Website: bh-photo
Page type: address-validator
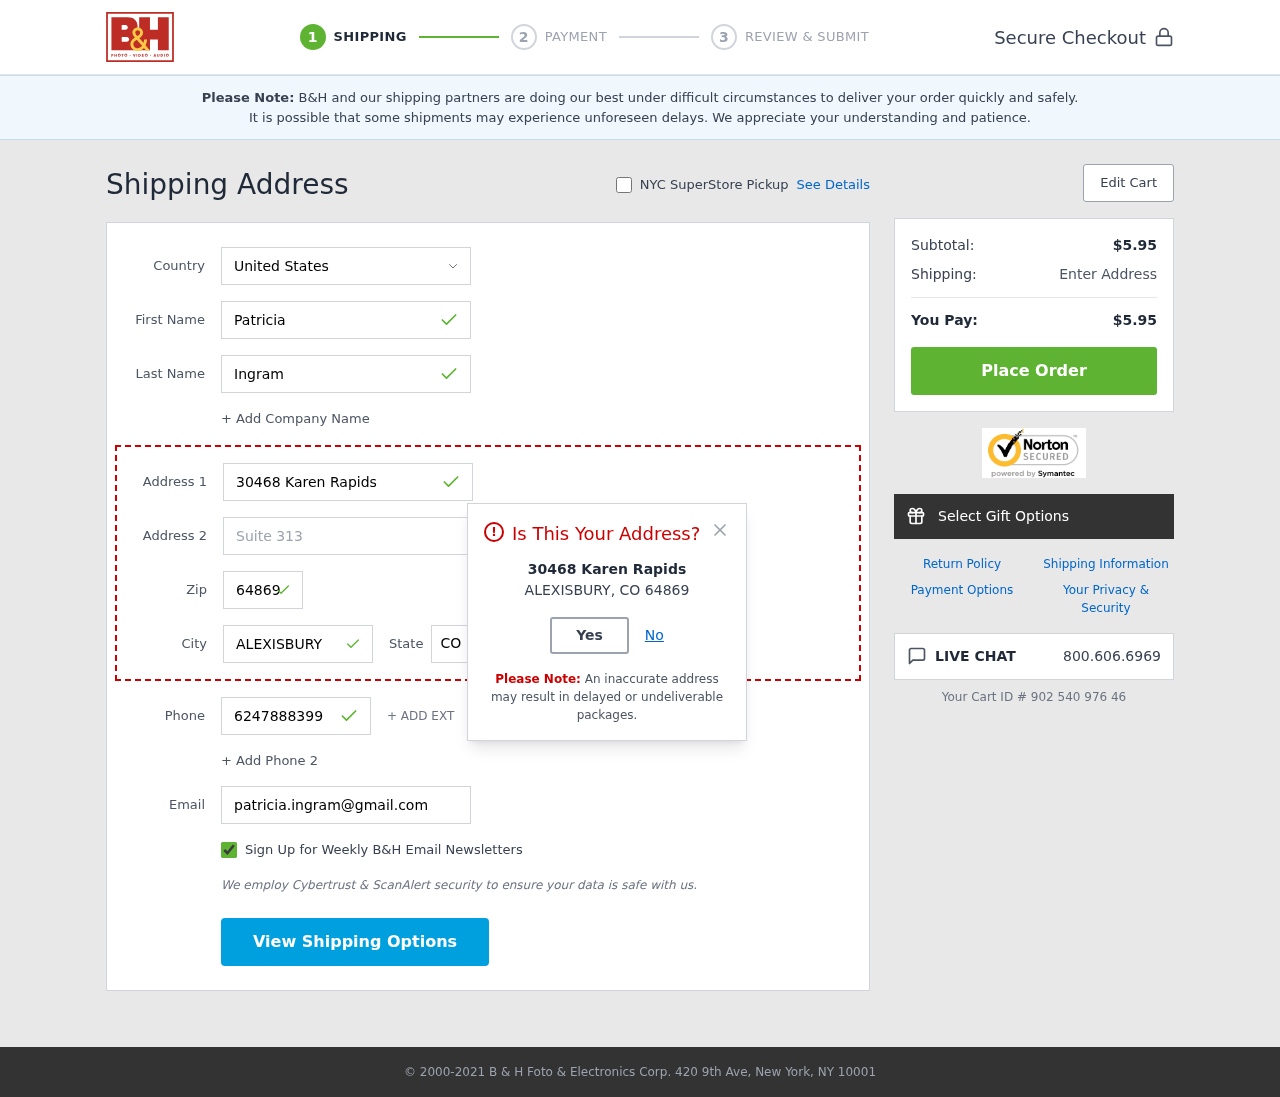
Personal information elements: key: PII_CITY
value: Alexisbury
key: PII_COUNTRY
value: United States
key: PII_EMAIL
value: patricia.ingram@gmail.com
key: PII_FIRSTNAME
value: Patricia
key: PII_LASTNAME
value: Ingram
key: PII_PHONE
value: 6247888399
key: PII_POSTCODE
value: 64869
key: PII_STATE_ABBR
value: CO
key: PII_STREET
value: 30468 Karen Rapids
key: PII_STREET2
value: Suite 313
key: PII_CITY_MODAL
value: ALEXISBURY
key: PII_POSTCODE_FULL
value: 64869
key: PII_POSTCODE_NUMERIC
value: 64869
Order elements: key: ORDER_SUBTOTAL
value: $5.95
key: ORDER_TOTAL
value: $5.95
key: ORDER_ID
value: Your Cart ID # 902 540 976 46